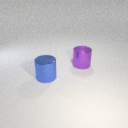
large purple metal cylinder to the right of large blue metal cylinder